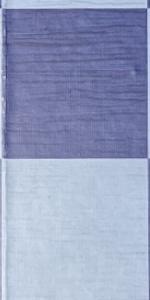
Label: Empty